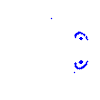
Particle: electron